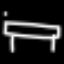
Label: bed